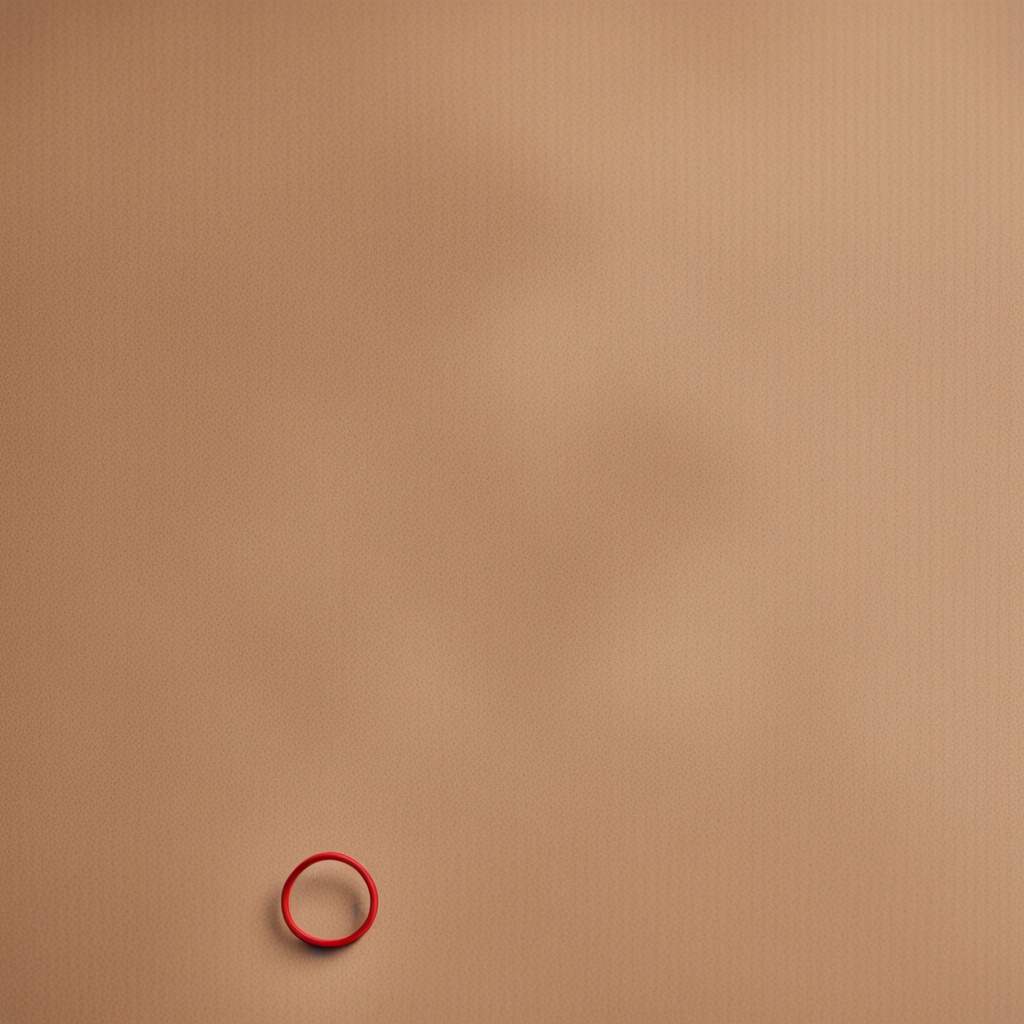
A rubber O-ring lies on the cardboard box surface in an outdoor workshop during daytime bright natural light soft shadows slightly creased but